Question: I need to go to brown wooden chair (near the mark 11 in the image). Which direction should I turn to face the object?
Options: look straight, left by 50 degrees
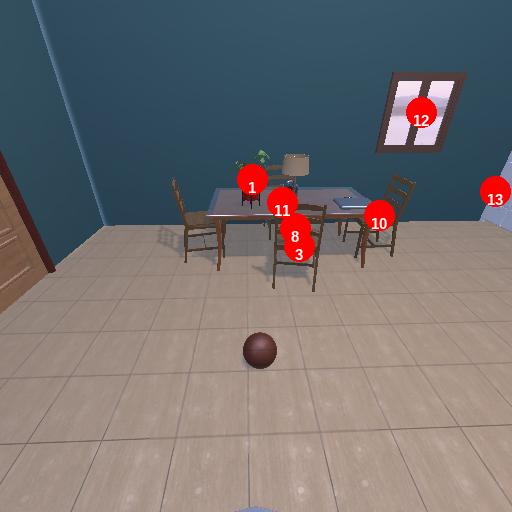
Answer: look straight